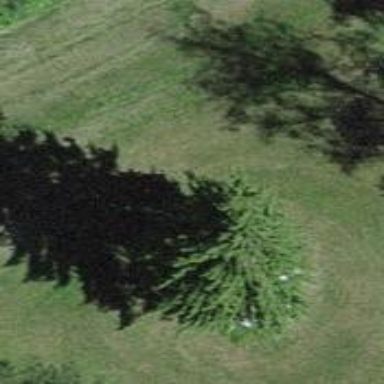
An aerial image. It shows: Evergreen tree with needle-leaved leaves.